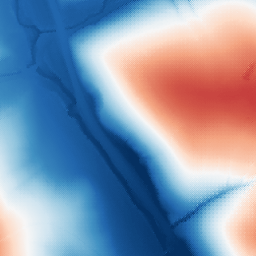
Category: trend_removal
Decomposition family: polynomial
Decomposition parameters: degree: 1
Upsampling method: regularized
Upsampling parameters: scale: 4
lambda_reg: 0.1
Upsampling scale: 4